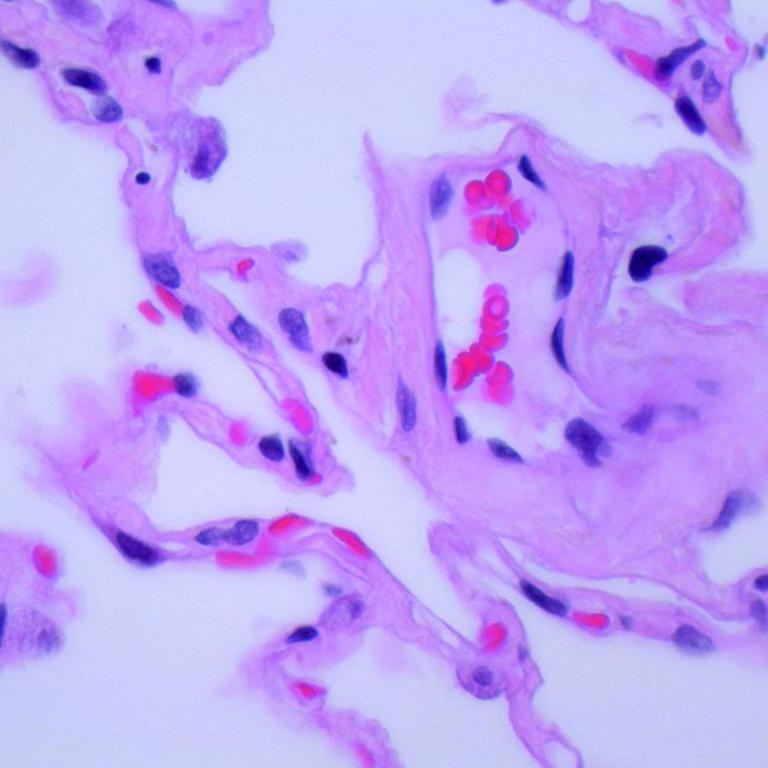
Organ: lung
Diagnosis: benign